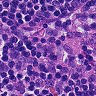
Metastatic tissue present: no